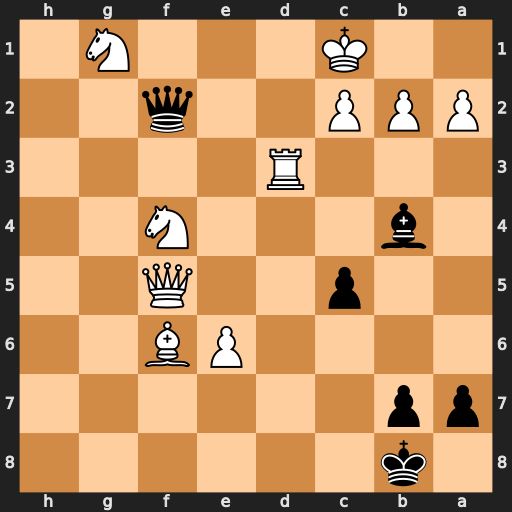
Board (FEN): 1k6/pp6/4PB2/2p2Q2/1b3N2/3R4/PPP2q2/2K3N1
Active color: b
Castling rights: -
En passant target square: -
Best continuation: Qe1+ Rd1 Bd2+ Kb1 Qxd1#